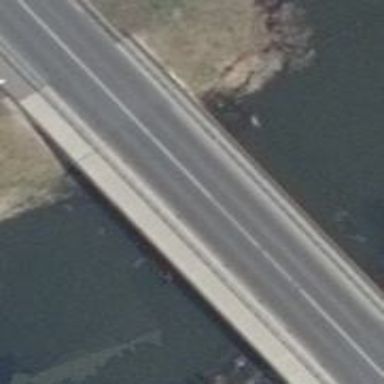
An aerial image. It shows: There is bridge in the image.